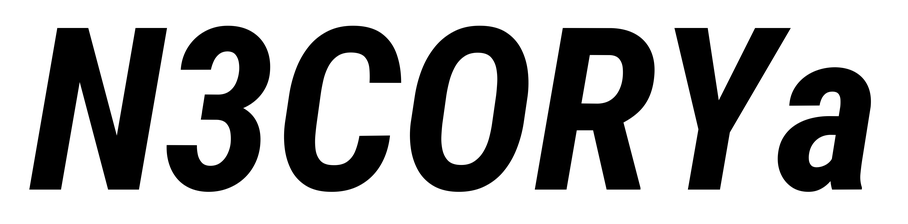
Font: Roboto-Italic_Condensed_Bold_Italic